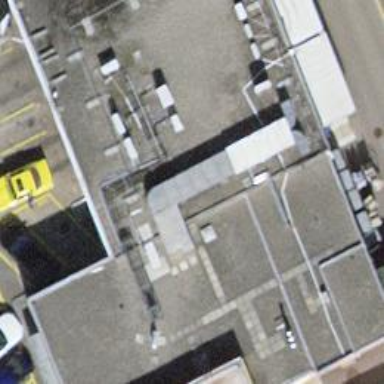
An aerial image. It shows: Retail building with flat roof.